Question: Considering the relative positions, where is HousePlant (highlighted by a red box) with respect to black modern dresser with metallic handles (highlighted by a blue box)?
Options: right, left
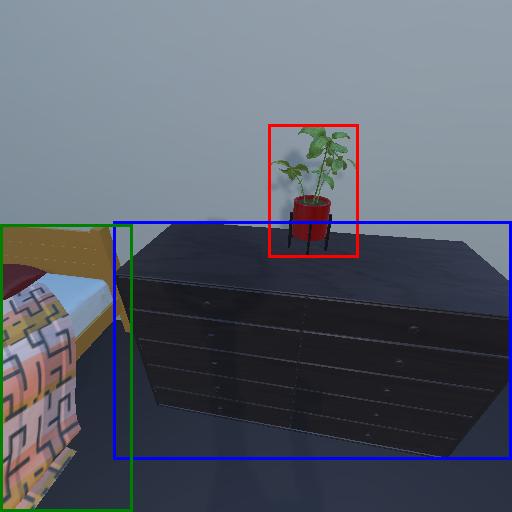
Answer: right